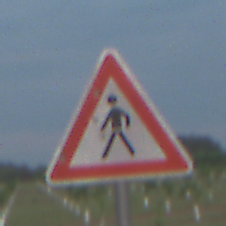
Verkehrszeichen: FussgaengerRechts
Umgebung: Outdoor, Nature
Tageszeit: SunriseSunset
Wetter: PartlyCloudy
Licht: Natural
Jahreszeit: NotSpecified
Kontrast: LowContrast